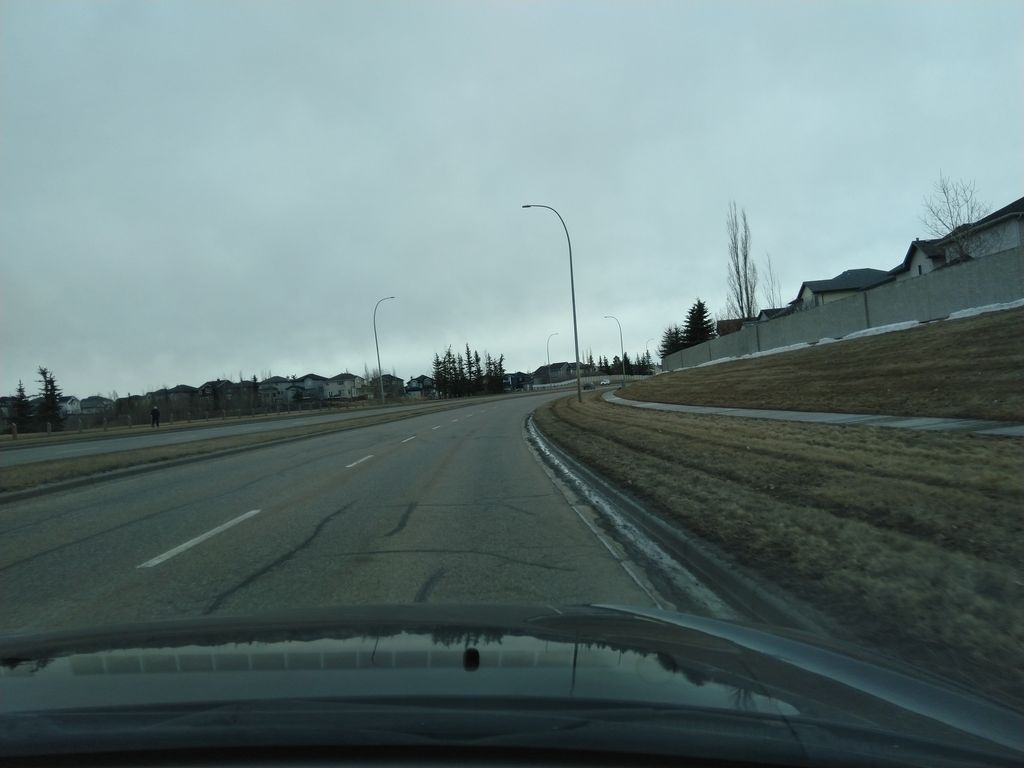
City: calgary